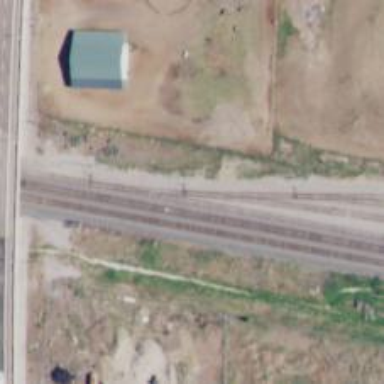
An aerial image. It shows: Railway siding for service.